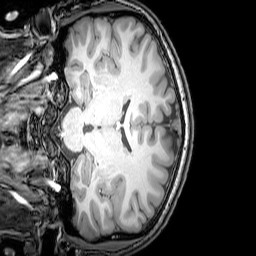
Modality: T1w
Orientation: coronal
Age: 20
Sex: male
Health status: healthy
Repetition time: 0.081 s
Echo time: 0.037 s